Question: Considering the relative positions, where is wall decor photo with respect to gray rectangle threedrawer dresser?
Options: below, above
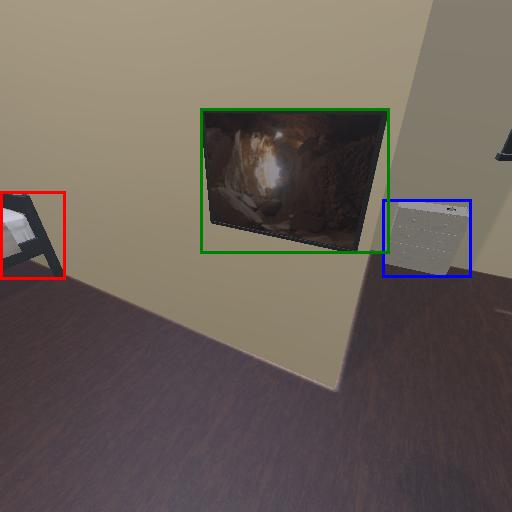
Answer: below